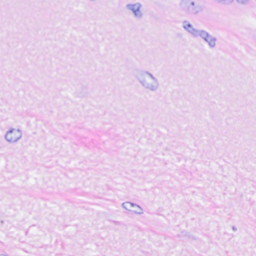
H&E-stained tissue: Breast